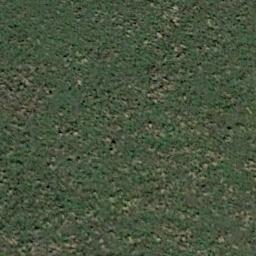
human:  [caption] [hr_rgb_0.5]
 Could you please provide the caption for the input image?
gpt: There are four yellow lines on the grass .

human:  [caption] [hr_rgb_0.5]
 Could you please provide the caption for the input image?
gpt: There is no grass in some parts of the meadow .

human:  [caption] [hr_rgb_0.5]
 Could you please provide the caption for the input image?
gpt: This meadow has different sparsity in different places .

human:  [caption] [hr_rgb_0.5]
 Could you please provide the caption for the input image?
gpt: A large lush green meadow covered with green grass .

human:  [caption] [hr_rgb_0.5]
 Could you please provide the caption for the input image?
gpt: There are many rocks and bare land on the green meadow .